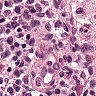
Metastatic tissue present: no